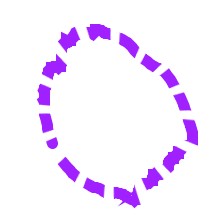
Shape: circle